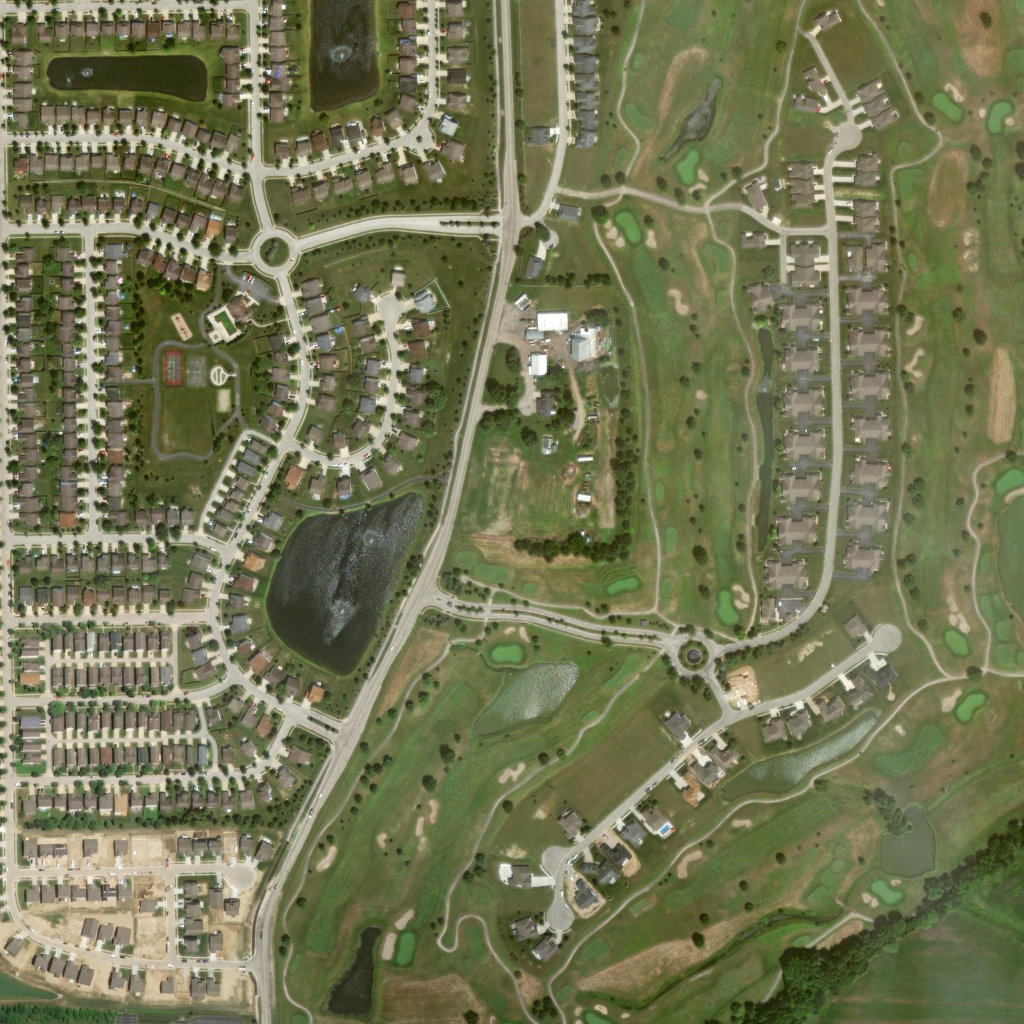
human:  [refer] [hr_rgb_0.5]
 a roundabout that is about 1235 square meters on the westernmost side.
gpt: <box>[[24, 22, 28, 26, 0]]</box>